Field crop: maize
Growth stage: 2
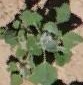
Species: chenopodium